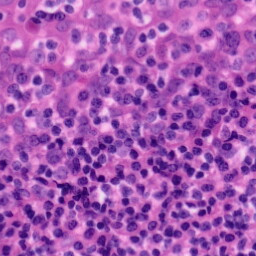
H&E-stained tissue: Tonsil